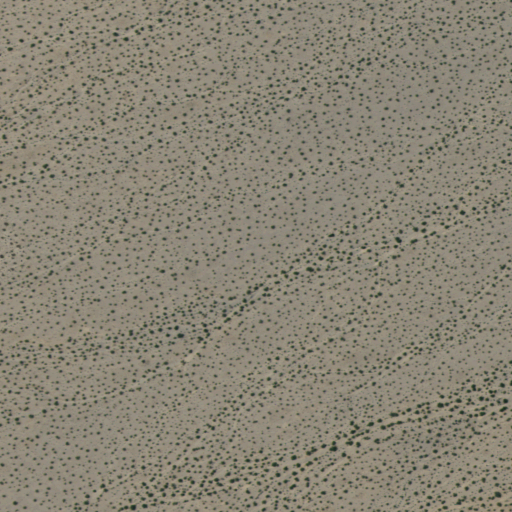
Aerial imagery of valley in California named Browns Wash containing only shrub